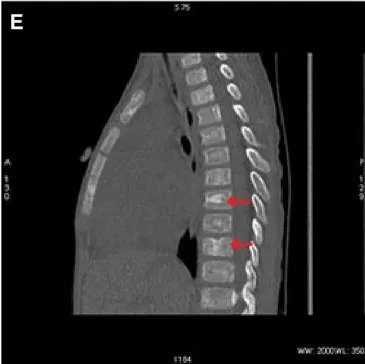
Representative radiographs. (E,F) CT images demonstrating evidence of osteomyelitis on DAO 14.
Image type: radiology (ct)